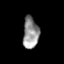
Tissue: prostate
Cell type: T cells
Senescence score: 0.3403
Nuclear area (px): 490
Mean DAPI intensity: 146.455